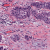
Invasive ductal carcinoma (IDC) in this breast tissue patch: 0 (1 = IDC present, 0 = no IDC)